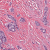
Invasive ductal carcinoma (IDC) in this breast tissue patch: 1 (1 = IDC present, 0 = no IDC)